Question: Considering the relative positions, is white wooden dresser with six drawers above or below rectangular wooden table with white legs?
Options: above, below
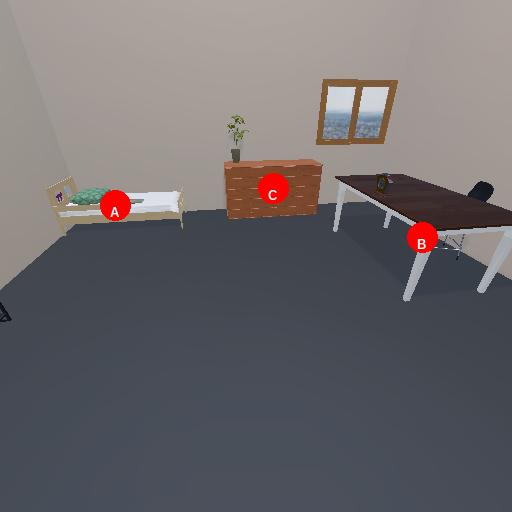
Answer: above